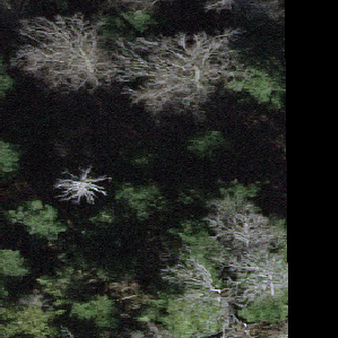
Label: other